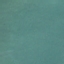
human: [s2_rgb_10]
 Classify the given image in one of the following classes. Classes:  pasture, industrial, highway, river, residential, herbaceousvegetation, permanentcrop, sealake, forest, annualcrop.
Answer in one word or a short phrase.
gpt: SeaLake